Question: Here is the method that I'm using for a console output. How can I output to a text file?
'''
@implementation GetMoves
- (id)initWithDevice:(Device *)device{
if(self = [super init]){
_device = device;
}
return self;
}
- (void)Render{
[super ClearConsole];
printf("MOVES INFO
");
printf("==================================
");
NSArray* data = [_device GetData:NULL];
NSDateFormatter* dateFormatter = [[NSDateFormatter alloc] init];
[dateFormatter setDateFormat:@"yyyy-MM-dd HH:mm:ss"];
if(data != nil){
for(int i = 0; i < data.count; i++){
DataPoint* current = [data objectAtIndex:i];
NSMutableString* output = [[NSMutableString alloc] init];
[output appendFormat:@"%d",(i+1)];
[output appendString:@" - "];
[output appendString:[dateFormatter stringFromDate:current.RecordedAt]];
[output appendString:@" - "];
[output appendFormat:@"%d",current.StepCount];
printf("%s
", [output UTF8String]);
}
}
else
printf("No new data found on device.
");
printf("
");
printf("==================================
");
printf("
");
printf("Press ENTER to continue.");
fgetc(stdin);
}
@end
'''
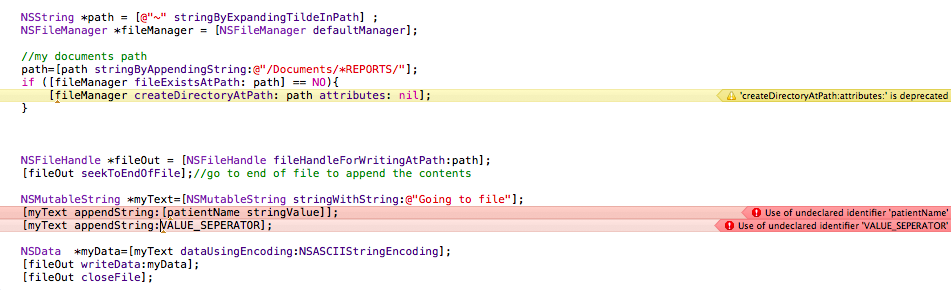
Answer: You can simply write as :
'''
NSString *path = [@"~" stringByExpandingTildeInPath] ;
//change your path here
path=[path stringByAppendingString:@"/Documents/*REPORTS/"];
//make a file name to write the data to using the documents directory:
NSString *fileName = [NSString stringWithFormat:@"%@/TWCodeFile.txt",path];
//create content - four lines of text
NSString *content = @"The content of file, can be more by appending string.";
//save content to the documents directory
[content writeToFile:fileName
atomically:NO
encoding:NSStringEncodingConversionAllowLossy
error:nil];
'''